Field crop: maize
Growth stage: 1
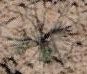
Species: salsola